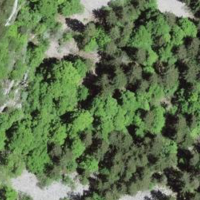
EUNIS habitat code: 44
Species observed at this site:
Cardamine heptaphylla